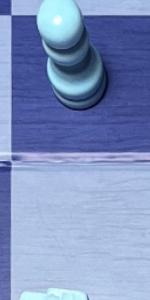
Label: Empty